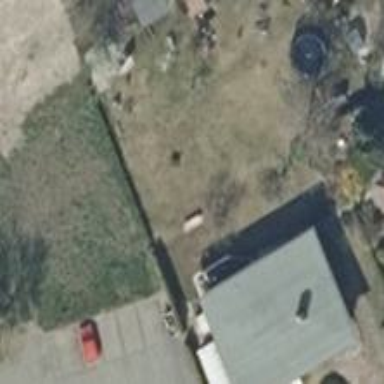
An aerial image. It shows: Simple house.